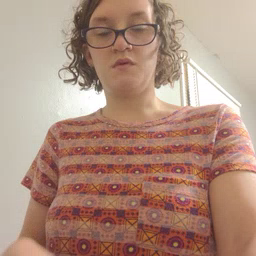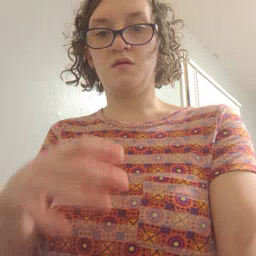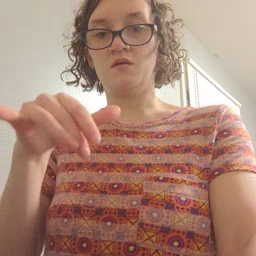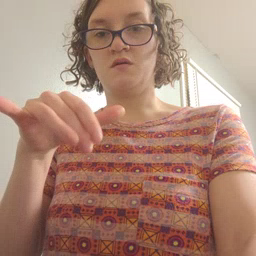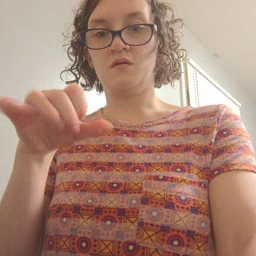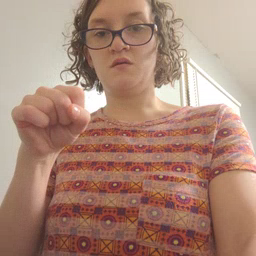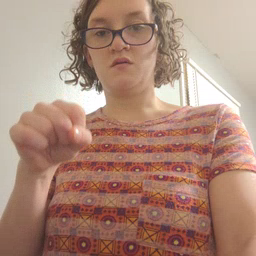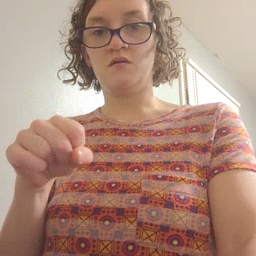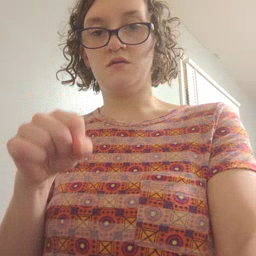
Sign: yes